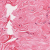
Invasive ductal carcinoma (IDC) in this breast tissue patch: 0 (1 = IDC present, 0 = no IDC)